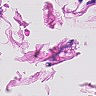
Metastatic tissue present: no